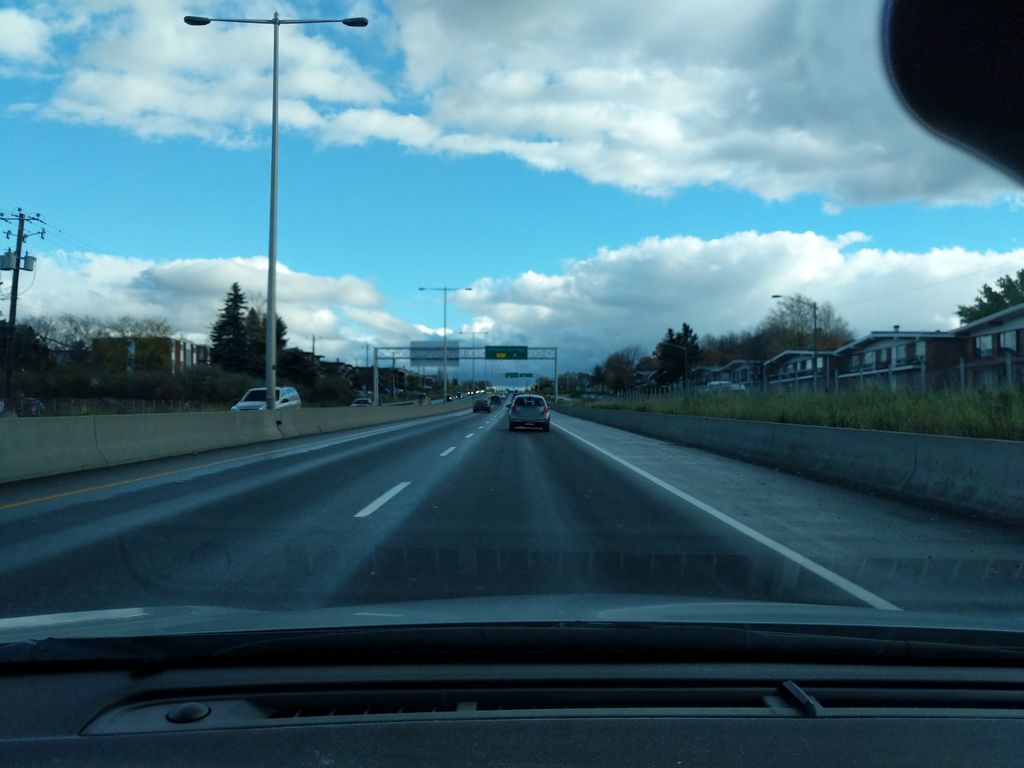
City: quebec_city